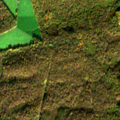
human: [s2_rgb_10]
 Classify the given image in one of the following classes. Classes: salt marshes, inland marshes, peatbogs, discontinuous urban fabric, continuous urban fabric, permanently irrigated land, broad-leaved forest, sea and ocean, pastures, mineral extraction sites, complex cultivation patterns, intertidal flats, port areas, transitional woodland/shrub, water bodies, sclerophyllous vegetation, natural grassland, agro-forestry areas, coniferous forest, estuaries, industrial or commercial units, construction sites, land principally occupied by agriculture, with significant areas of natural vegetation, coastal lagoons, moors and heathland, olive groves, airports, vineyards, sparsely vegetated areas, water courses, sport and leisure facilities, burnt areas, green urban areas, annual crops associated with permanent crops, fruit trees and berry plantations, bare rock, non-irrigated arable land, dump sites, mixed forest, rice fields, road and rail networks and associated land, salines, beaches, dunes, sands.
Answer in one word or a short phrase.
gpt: complex cultivation patterns, broad-leaved forest